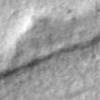
Label: no_change